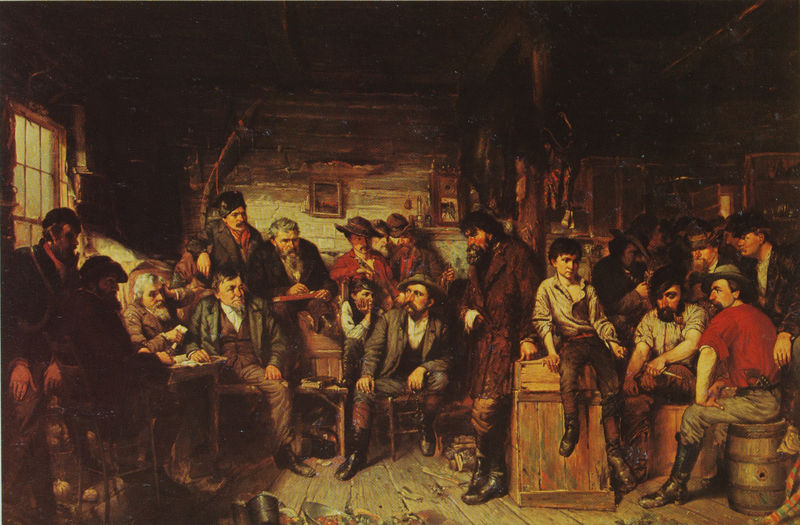
Titel: Vorverhandlung für einen Pferdedieb
Künstler: John Mulvany
Standort: Beverly Hills (California)
Institution: Szymanski Gallery
Schlagwörter: dunkel, fuß, gemälde, gruppe, mann, menschen, sitzen, braun, fenster, holz, hut, hüte, licht, männer, raum, stuhl, stühle, tisch, zimmer, haus, rot, schal, tier, gespräch, leute, malerei, versammlung, alt, bart, bärte, gelage, hemd, jacke, kneipe, trinken, wand, alte, gesicht, messer, stehen, bild, holland, innenraum, hütte, boden, interieur, kind, bauern, genre, kinder, bilder, düster, genrebild, genremalerei, russland, dorf, bank, dielen, arbeiter, holzboden, pfeife, rauchen, stimmung, stube, holzdielen, junge, warten, weste, knabe, scheune, kiste, stiefel, fass, genreszene, bänke, tracht, handwerker, fasan, holzhütte, leder, bauernhaus, weinfass, räuber, holzhaus, gasthaus, wirtshaus, stadel, pistole, gaststube, schenke, russisch, gemeinschaft, feierabend, besprechung, mönner, hem, desinteresse, spelunke, 19. jahrhundert, leute menschen wirtshaus menge, sitzh, essen auf dem boden